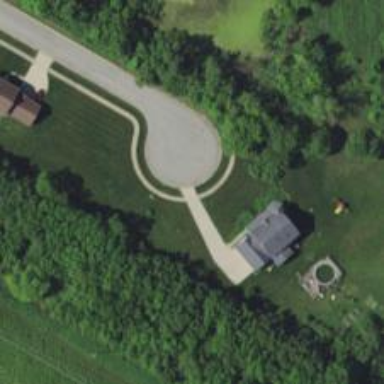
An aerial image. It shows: Driveway.